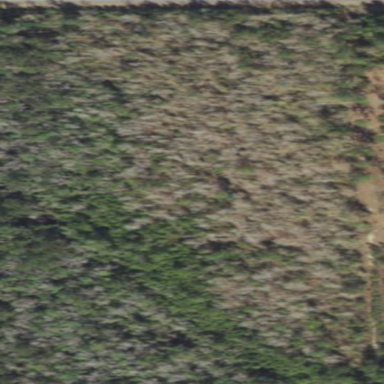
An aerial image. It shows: Mixed leaf woodland.